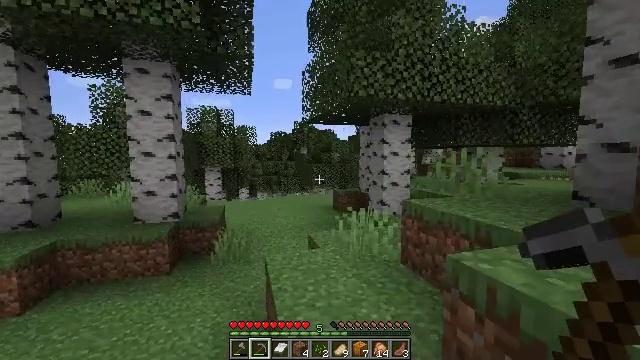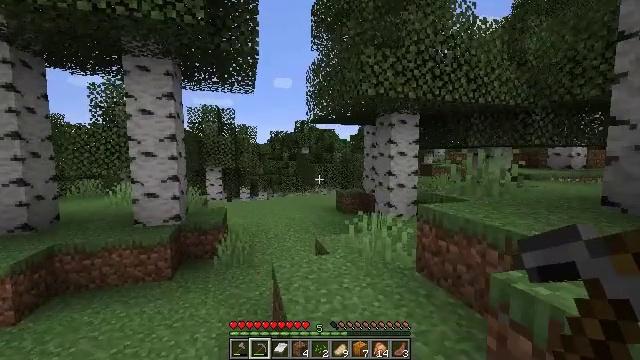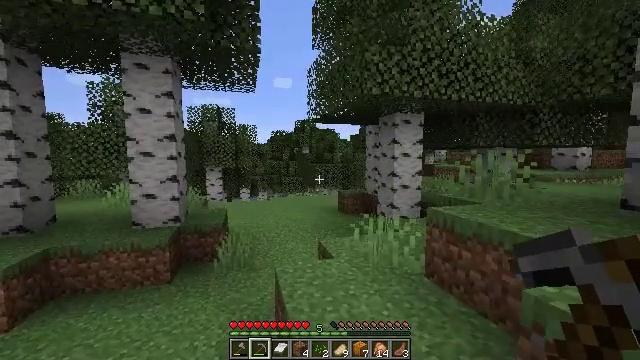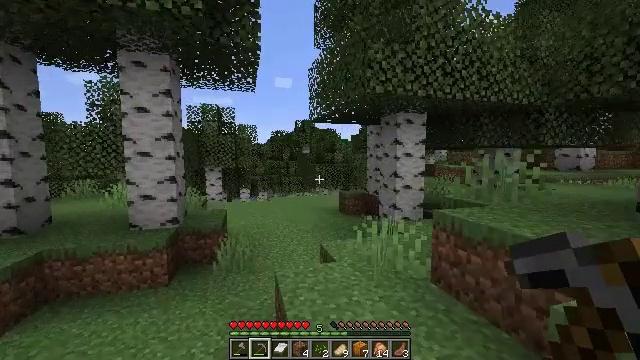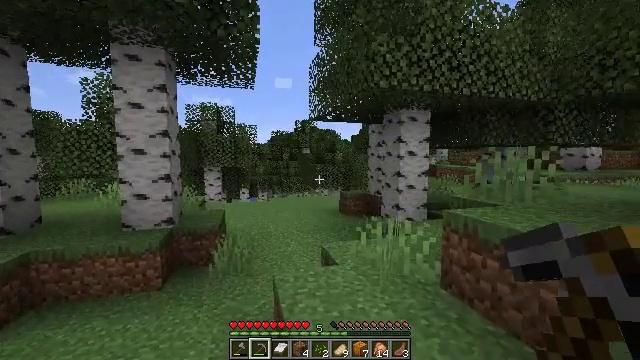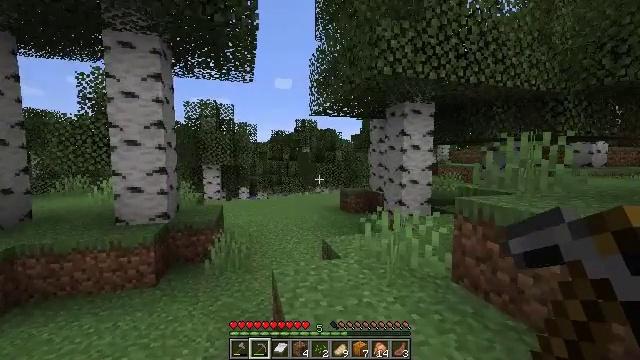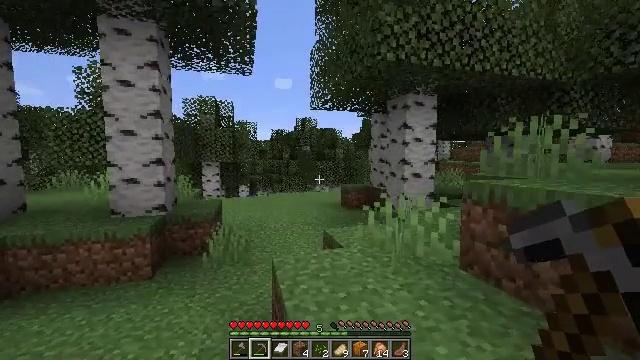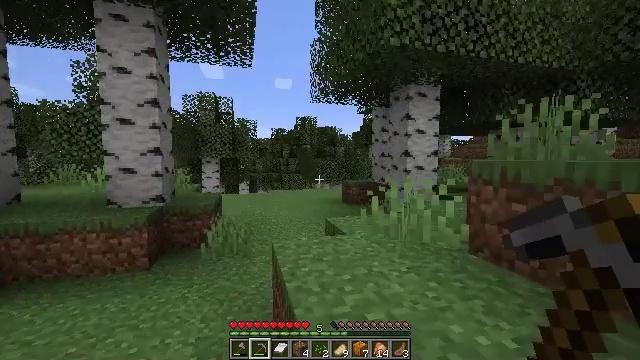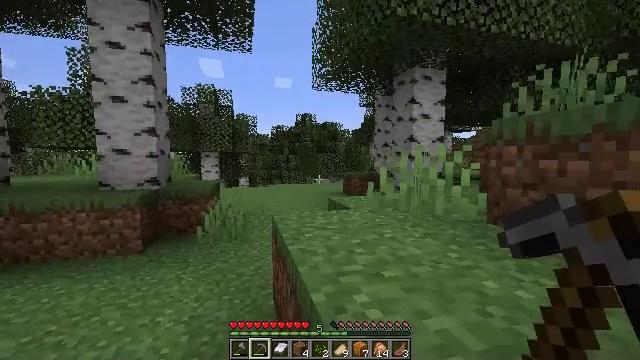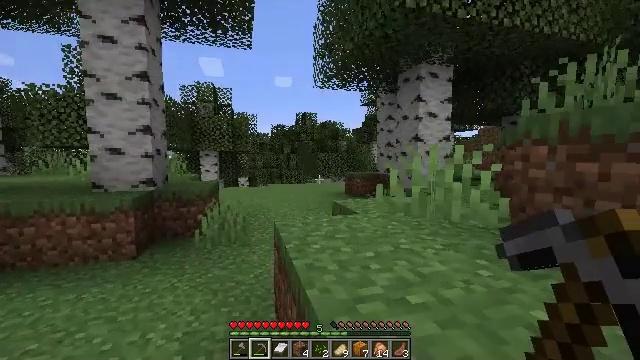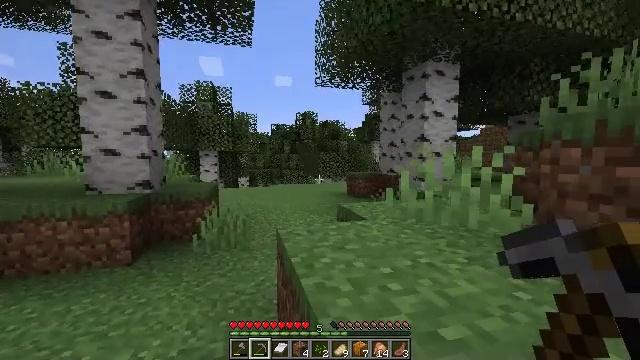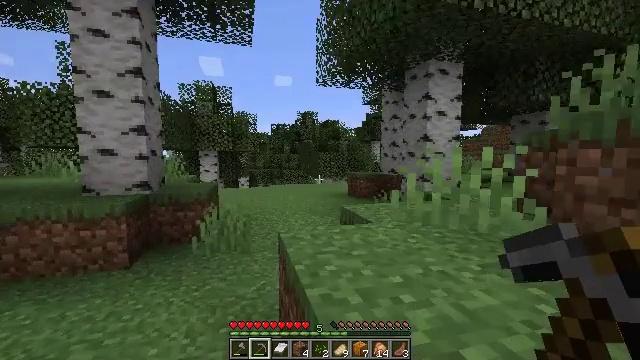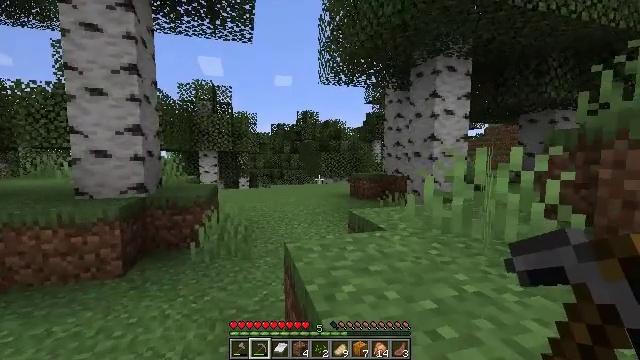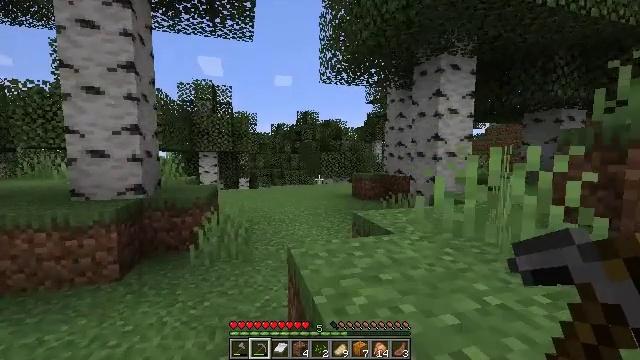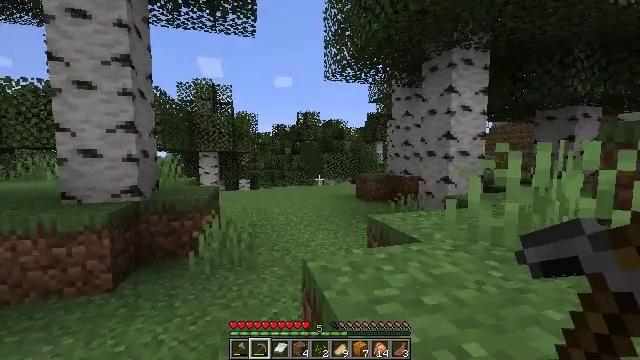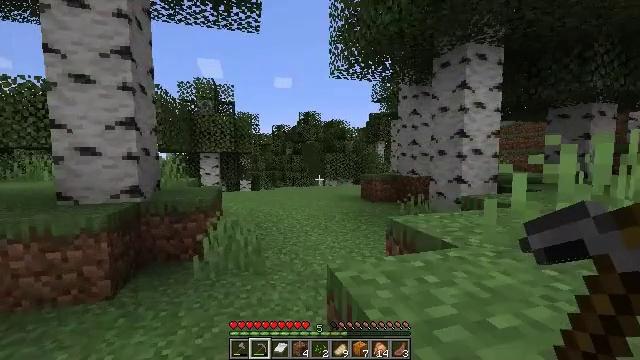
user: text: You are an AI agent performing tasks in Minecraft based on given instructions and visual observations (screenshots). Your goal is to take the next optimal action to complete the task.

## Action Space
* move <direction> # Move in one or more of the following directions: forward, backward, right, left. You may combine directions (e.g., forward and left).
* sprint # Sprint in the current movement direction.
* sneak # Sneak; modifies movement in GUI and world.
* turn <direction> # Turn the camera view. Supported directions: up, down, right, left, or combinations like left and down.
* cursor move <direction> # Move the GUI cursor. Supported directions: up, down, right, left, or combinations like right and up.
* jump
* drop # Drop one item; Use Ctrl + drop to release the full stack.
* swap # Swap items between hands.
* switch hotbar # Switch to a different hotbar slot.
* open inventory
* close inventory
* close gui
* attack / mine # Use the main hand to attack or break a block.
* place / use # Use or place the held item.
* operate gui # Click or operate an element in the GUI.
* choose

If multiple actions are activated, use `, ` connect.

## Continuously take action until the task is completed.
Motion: motion action
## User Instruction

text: Collect lilac by left-clicking.
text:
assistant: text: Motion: move forward and move left
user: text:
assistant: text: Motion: move forward
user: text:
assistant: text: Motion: move forward
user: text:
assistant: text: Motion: move forward
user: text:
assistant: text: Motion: move forward
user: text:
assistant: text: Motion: move forward
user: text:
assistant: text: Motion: move forward
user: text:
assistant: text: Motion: move forward
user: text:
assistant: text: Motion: move forward
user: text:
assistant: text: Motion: move forward
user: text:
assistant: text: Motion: move forward
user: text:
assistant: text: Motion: move forward
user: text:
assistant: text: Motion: move forward
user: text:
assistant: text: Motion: move forward and move left
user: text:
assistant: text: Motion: move forward and move left
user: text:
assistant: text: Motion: move forward and move left
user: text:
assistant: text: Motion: move forward and move left
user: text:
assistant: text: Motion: move forward
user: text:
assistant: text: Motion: move forward
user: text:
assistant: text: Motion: move forward
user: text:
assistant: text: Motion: move forward
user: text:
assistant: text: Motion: move forward
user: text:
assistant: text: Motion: move forward
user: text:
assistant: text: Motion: move forward
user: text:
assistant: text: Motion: move forward
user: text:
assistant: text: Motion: move forward
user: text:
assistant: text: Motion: move forward
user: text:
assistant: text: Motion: move forward
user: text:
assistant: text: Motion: move forward
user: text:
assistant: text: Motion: move forward